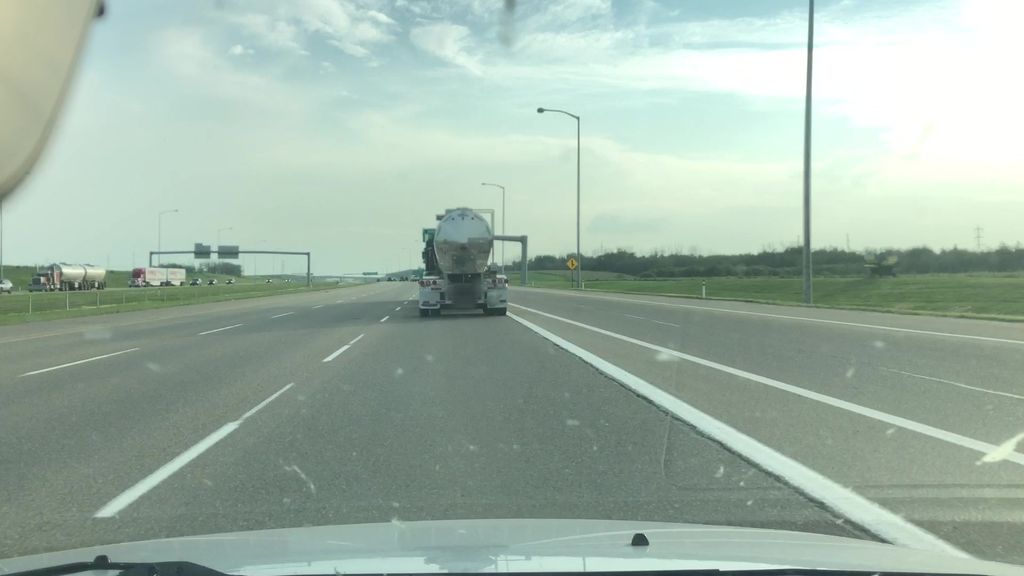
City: edmonton